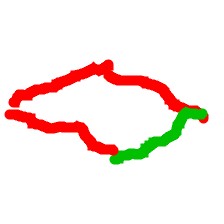
Shape: rhombus